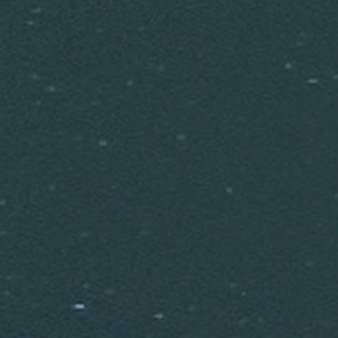
Label: other